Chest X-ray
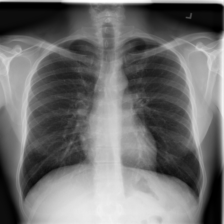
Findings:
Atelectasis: negative
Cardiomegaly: negative
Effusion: negative
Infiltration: negative
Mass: negative
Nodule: negative
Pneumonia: negative
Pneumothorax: negative
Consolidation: negative
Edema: negative
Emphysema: negative
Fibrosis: negative
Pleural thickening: negative
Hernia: negative